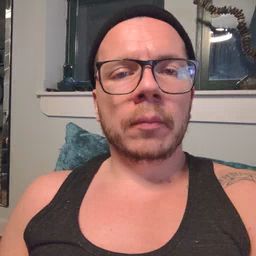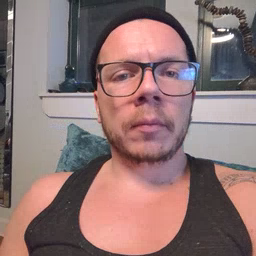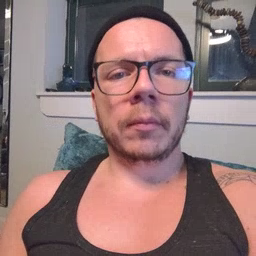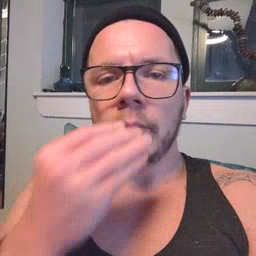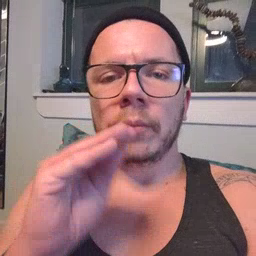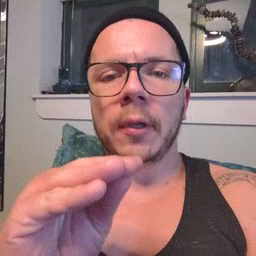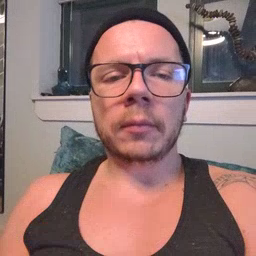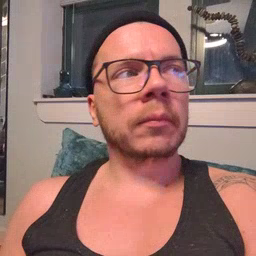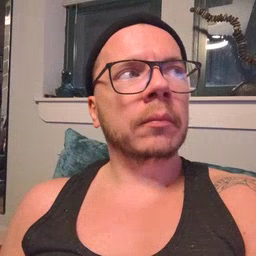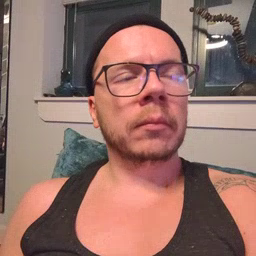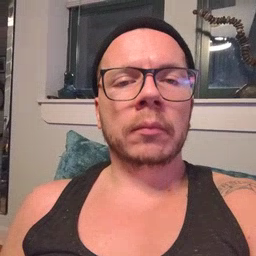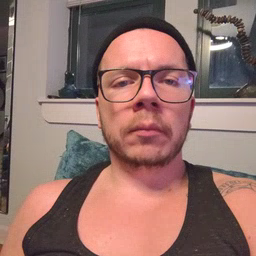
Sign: kiss